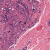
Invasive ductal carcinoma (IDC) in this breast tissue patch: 0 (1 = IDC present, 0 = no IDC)